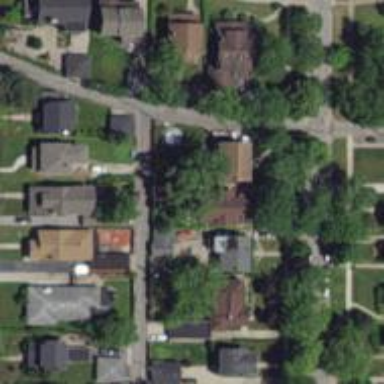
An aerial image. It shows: Neighbourhood designated as historic district.